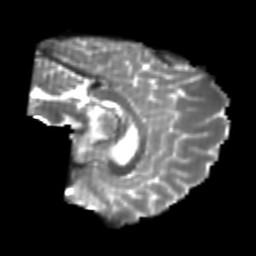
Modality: T2w
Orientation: sagittal
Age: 23
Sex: male
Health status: healthy
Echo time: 0.074 s